Brain MRI, t2w sequence, axial 2D slice.
Patient: age 33, sex F, weight 78 kg, height 1.78 m
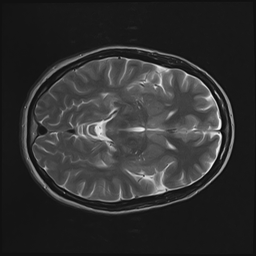